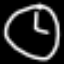
Label: clock